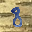
Label: 8